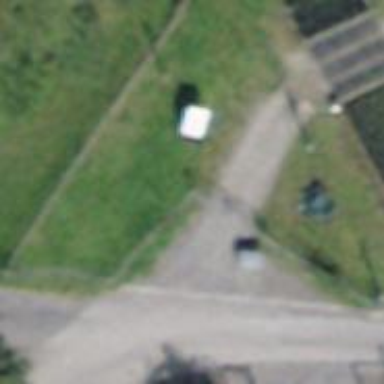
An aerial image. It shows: Gate.